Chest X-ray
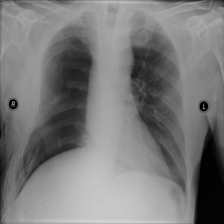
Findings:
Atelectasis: negative
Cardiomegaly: negative
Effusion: negative
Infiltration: negative
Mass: negative
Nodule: negative
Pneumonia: negative
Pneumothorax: negative
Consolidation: negative
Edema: negative
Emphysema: negative
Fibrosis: negative
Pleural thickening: negative
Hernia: negative